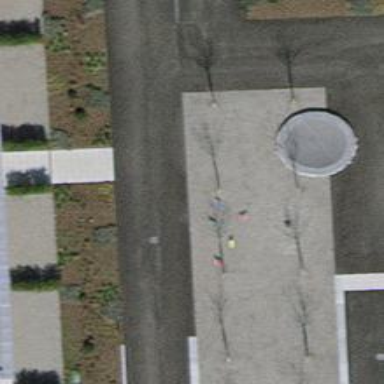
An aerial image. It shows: Playground area for leisure land.